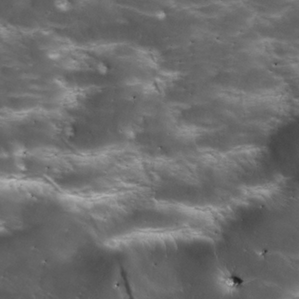
Label: non_frost